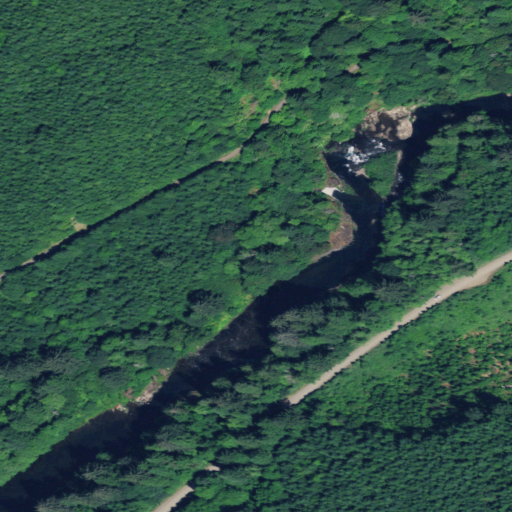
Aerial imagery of valley in Oregon named Lower Gorge containing evergreen forest, open development, mixed forest, woody wetlands, shrub, low intensity development, pasture, grassland, open water, and deciduous forest